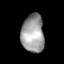
Tissue: lung
Cell type: Endothelial cells
Senescence score: 0.5853
Nuclear area (px): 845
Mean DAPI intensity: 158.307